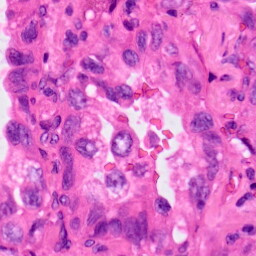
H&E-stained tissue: Lung